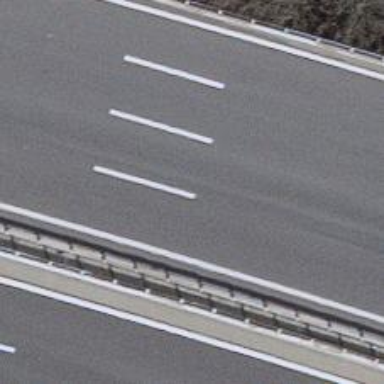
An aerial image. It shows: Motorway bridge.